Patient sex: F
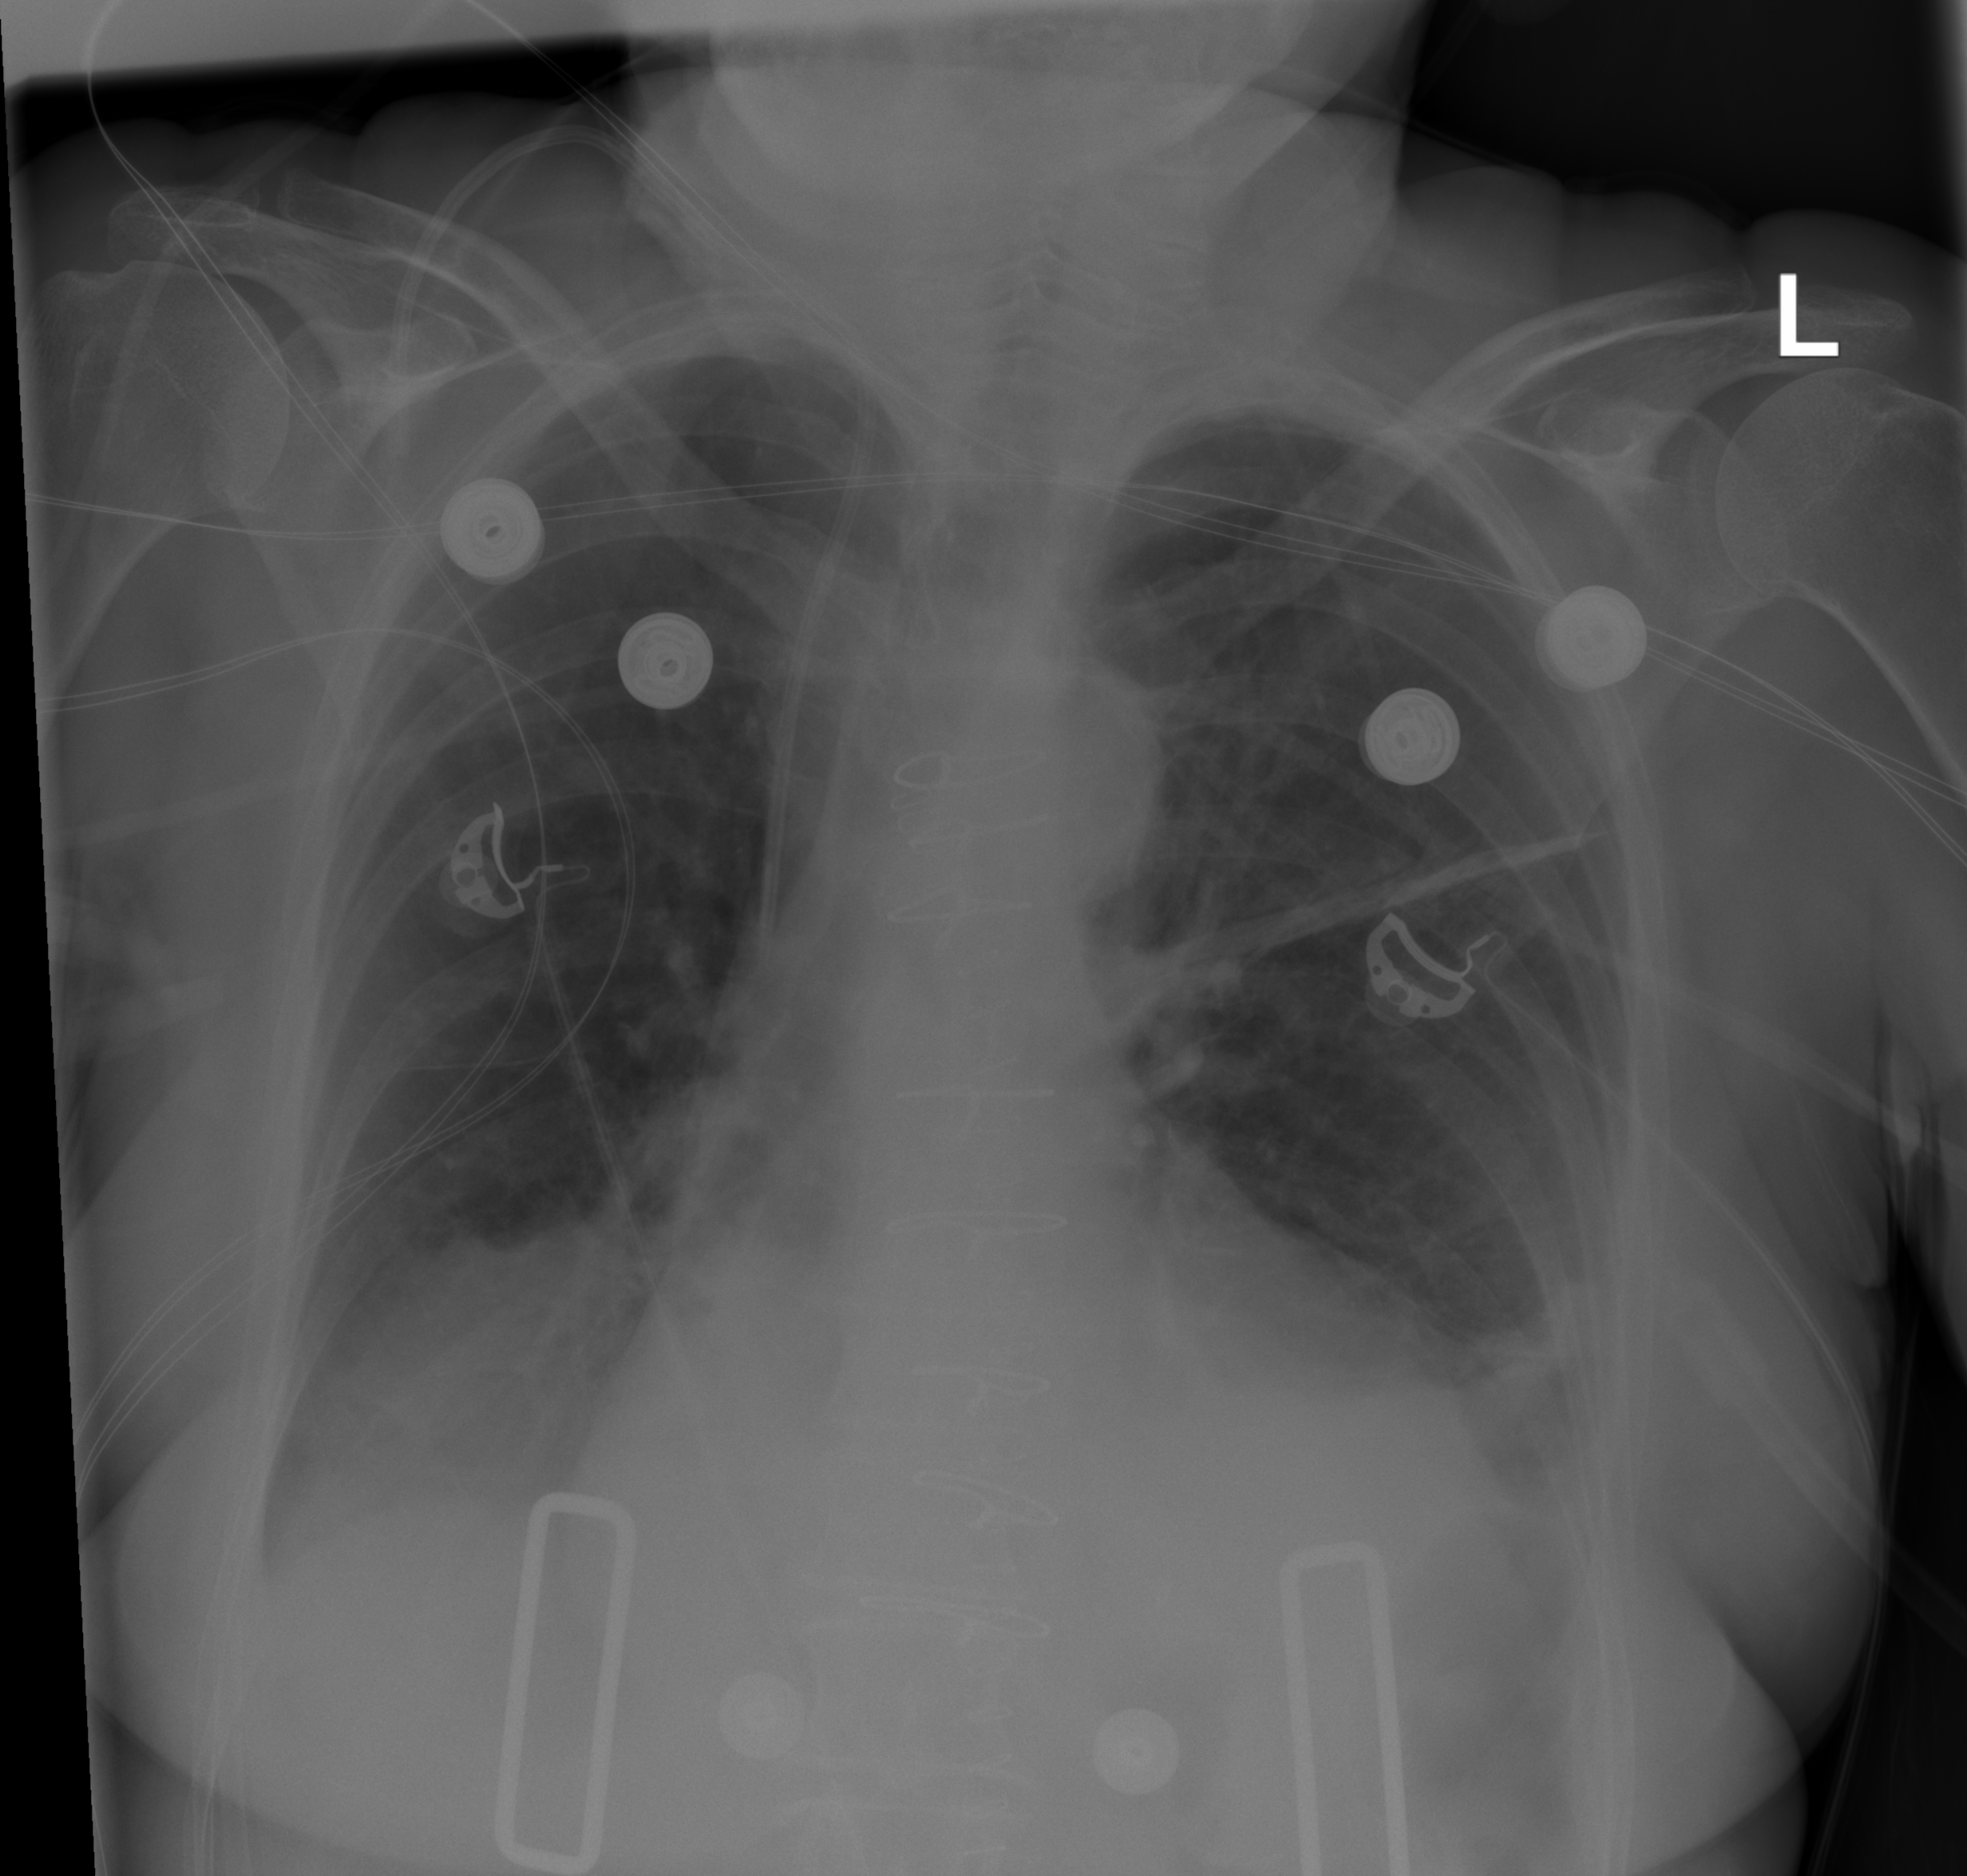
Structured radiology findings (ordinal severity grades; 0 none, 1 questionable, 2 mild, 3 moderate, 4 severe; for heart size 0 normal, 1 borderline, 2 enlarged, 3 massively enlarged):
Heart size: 2
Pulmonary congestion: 1
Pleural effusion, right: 2
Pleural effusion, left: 2
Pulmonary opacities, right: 0
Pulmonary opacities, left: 0
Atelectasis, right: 2
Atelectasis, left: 2